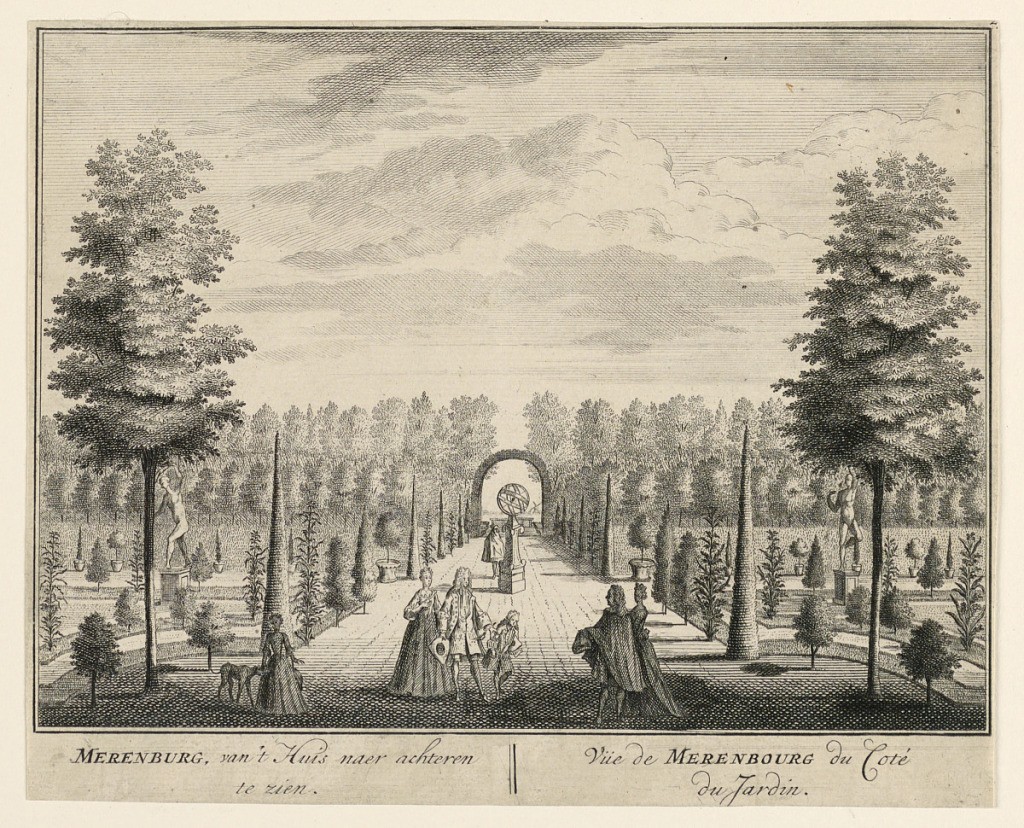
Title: Vüe de Merenbourg de Coté du Jardin
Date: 1730-1750
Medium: Engraving on paper
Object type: Print
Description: Horizontal rectangle. A broad walk, bordered by topiary leads through an arch. In the center a sun -dial. Figures stroll in the foreground.